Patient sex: M
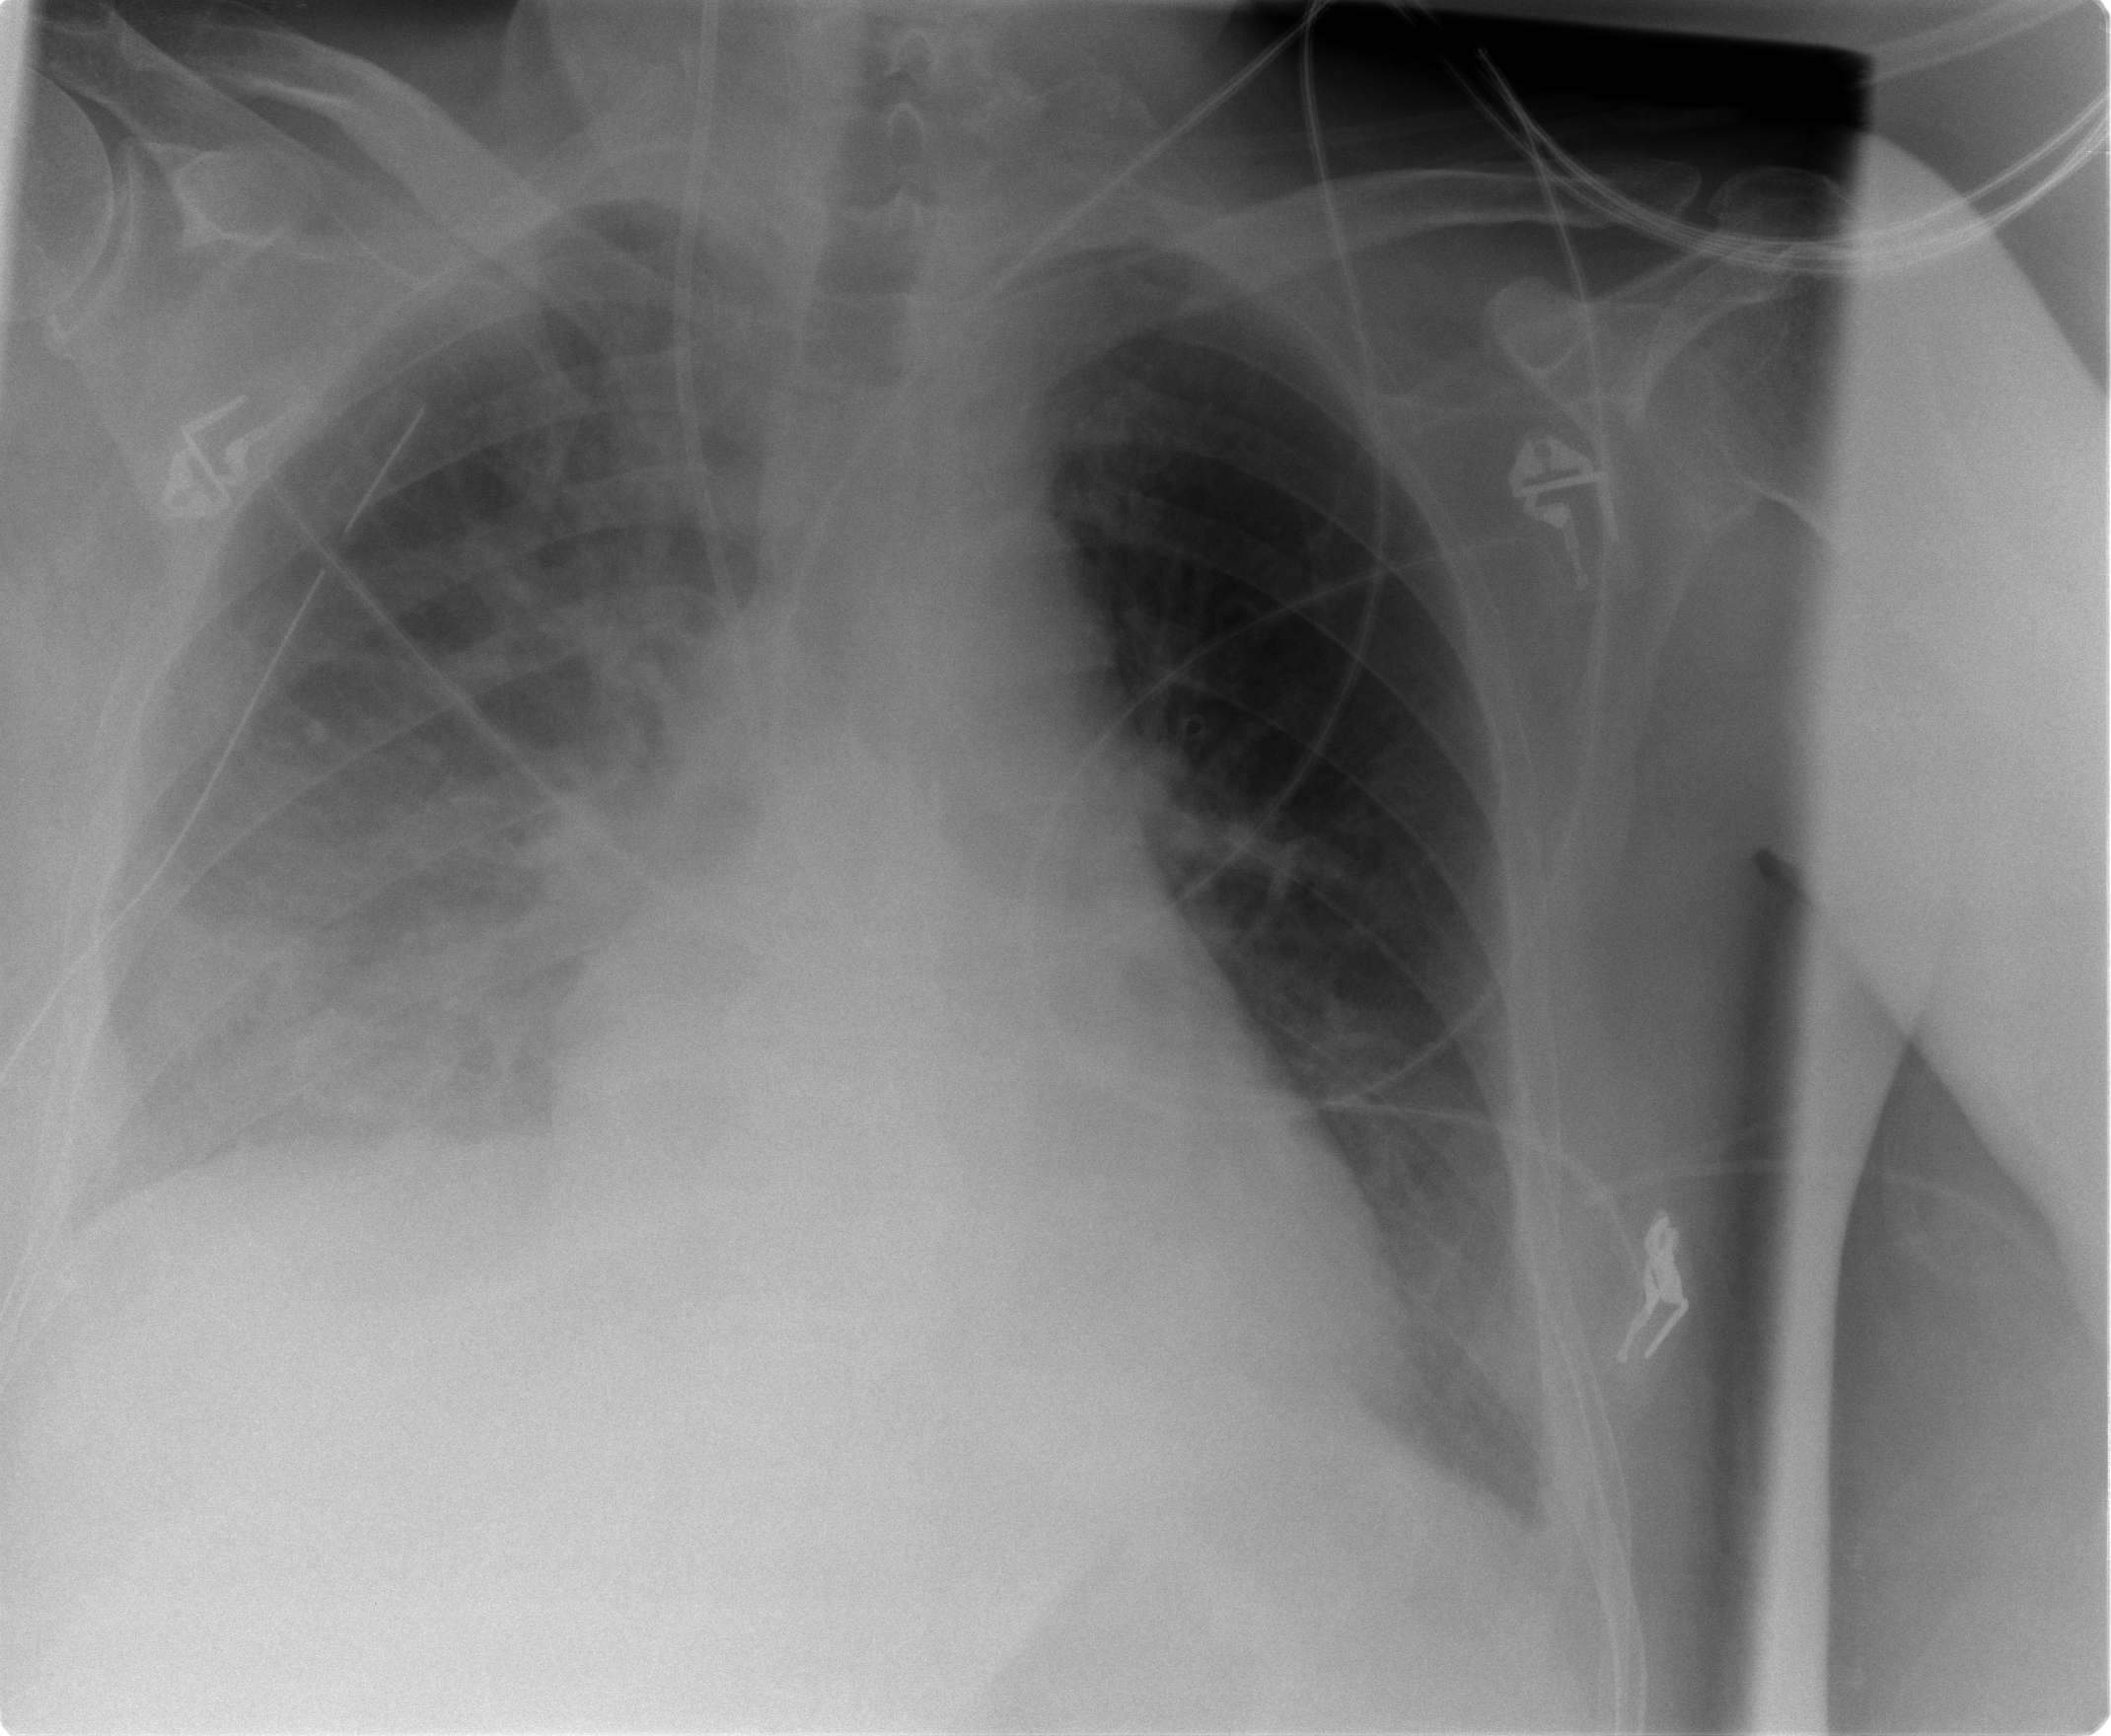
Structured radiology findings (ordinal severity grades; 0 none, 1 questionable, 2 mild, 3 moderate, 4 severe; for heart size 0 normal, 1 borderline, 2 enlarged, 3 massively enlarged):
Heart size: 2
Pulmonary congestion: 2
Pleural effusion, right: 3
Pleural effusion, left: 2
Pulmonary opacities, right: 2
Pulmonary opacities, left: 0
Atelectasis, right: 3
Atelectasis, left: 2